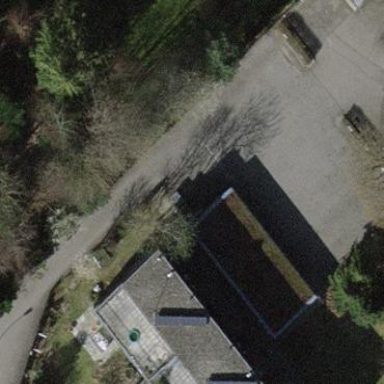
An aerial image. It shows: Terrace building.